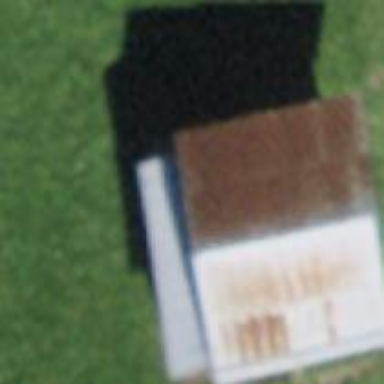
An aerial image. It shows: Rural barn.